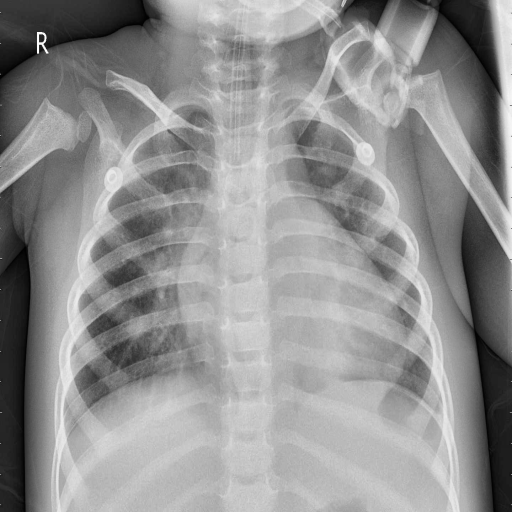
Finding: PNEUMONIA